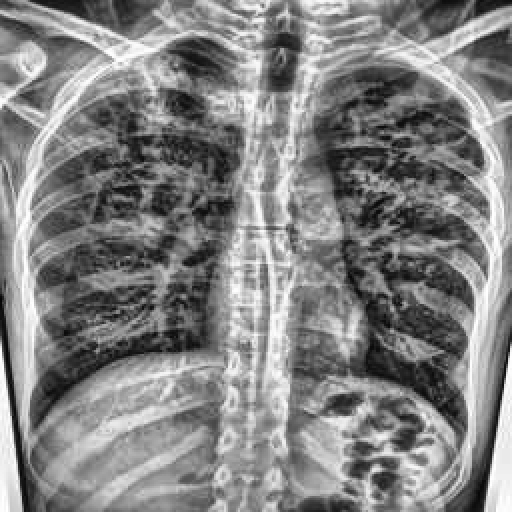
Finding: TUBERCULOSIS